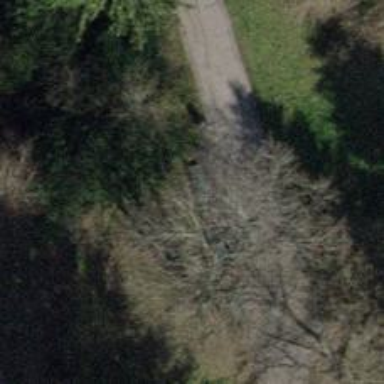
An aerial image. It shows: Bench.